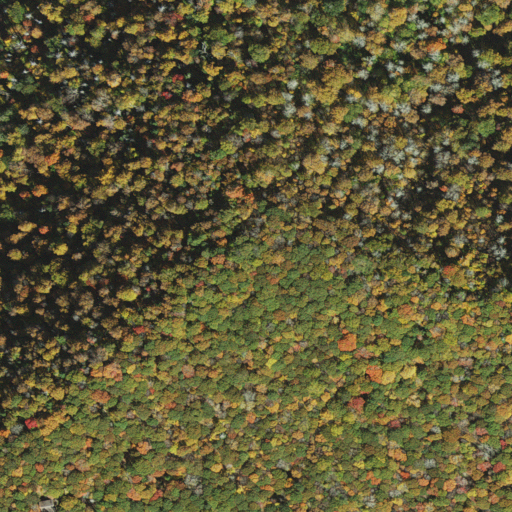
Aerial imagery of mountain in North Carolina named Sheepback Knob containing mixed forest, deciduous forest, evergreen forest, and open development